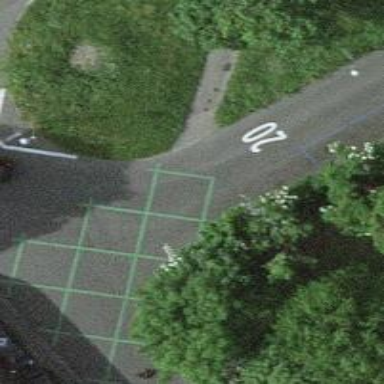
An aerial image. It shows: Kerb serving as barrier.